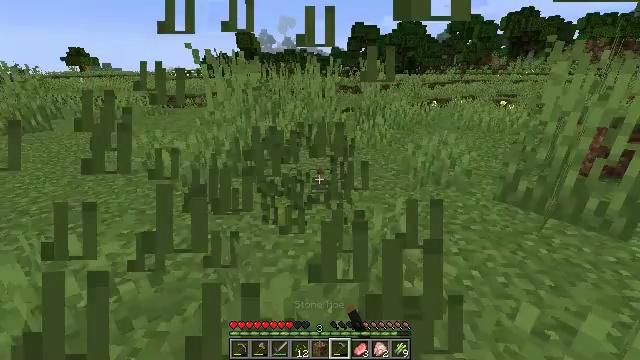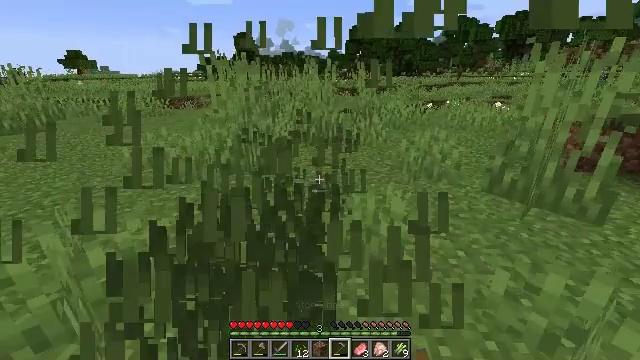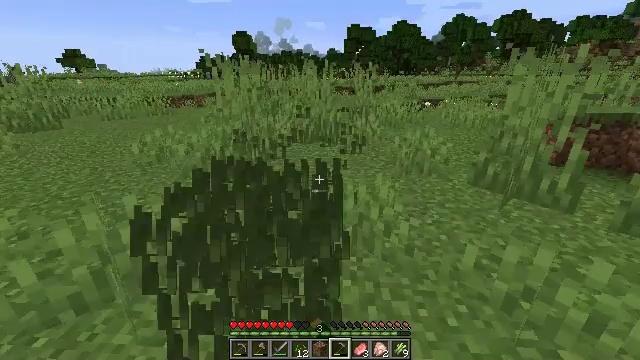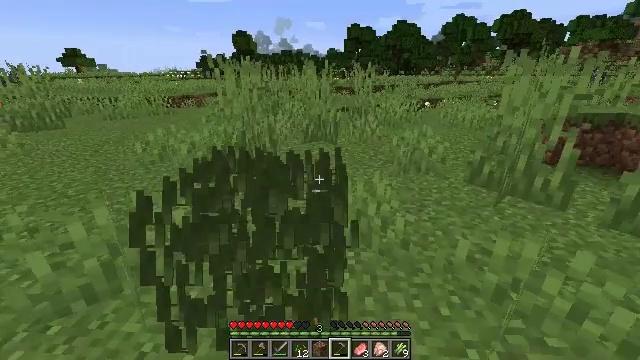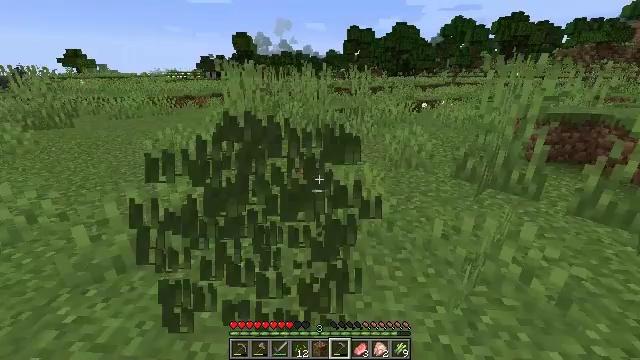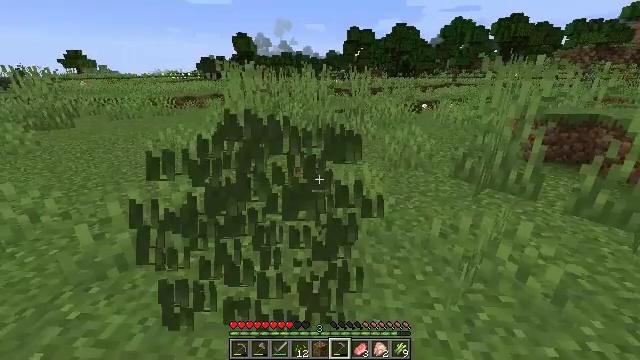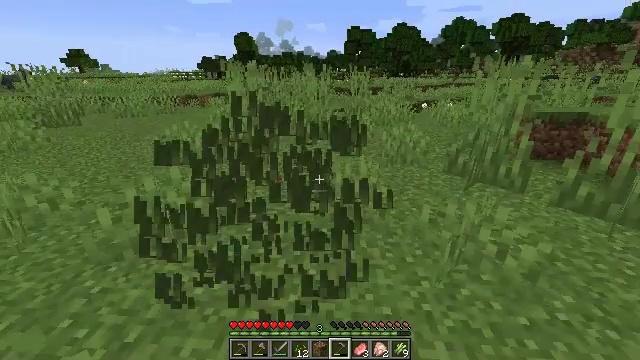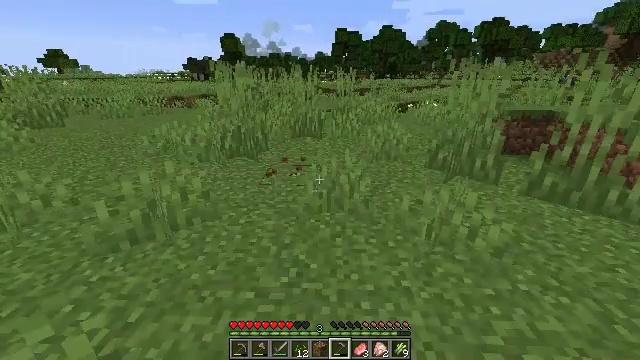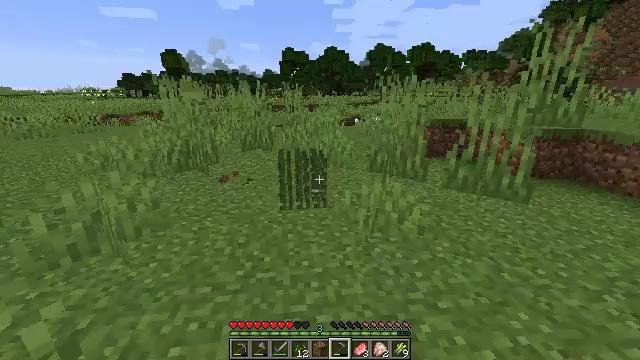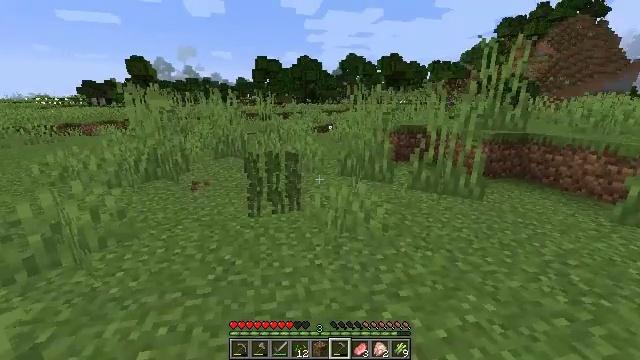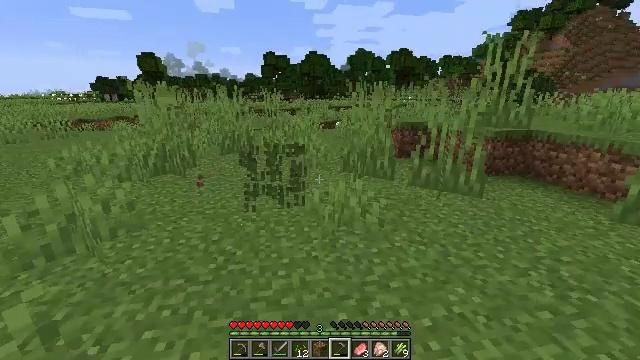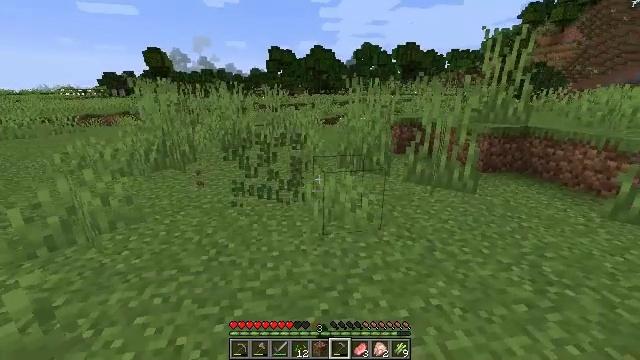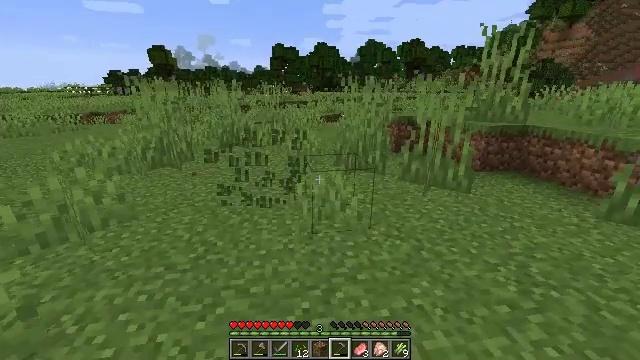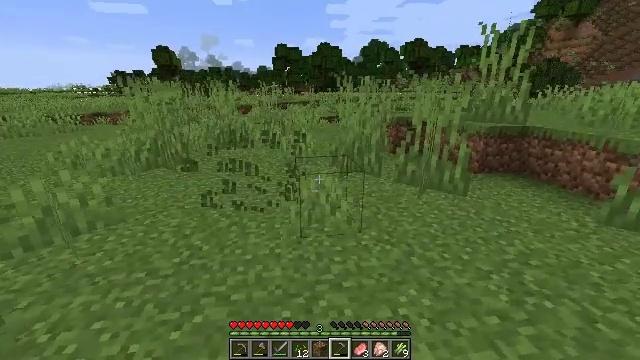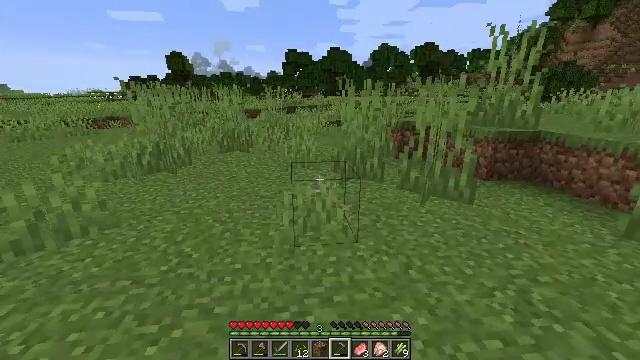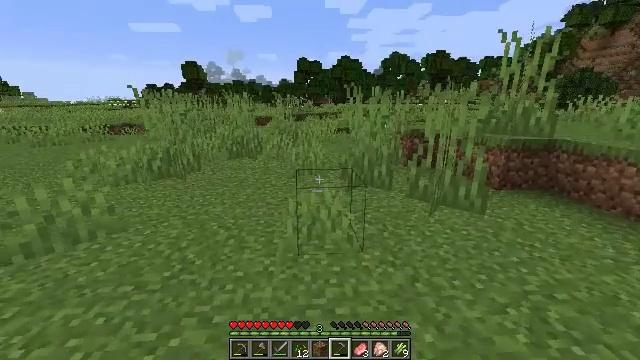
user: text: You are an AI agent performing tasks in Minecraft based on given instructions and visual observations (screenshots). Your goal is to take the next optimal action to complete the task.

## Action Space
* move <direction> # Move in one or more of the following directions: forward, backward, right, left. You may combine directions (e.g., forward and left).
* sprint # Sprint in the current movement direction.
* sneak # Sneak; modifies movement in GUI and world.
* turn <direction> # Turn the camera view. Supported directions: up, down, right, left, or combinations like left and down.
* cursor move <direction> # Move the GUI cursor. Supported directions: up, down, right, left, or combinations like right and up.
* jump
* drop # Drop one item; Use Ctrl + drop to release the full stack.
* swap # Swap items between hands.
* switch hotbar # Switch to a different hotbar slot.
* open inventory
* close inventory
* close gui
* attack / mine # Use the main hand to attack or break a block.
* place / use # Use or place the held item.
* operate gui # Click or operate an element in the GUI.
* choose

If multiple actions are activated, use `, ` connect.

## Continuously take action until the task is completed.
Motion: motion action
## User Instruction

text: Break the grass block.
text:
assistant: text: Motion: move back, attack / mine
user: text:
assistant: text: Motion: move back, attack / mine
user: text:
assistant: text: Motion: move back, attack / mine
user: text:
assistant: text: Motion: move back, attack / mine
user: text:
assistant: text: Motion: move back
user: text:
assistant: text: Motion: move back, attack / mine
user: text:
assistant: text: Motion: move back, turn right, attack / mine
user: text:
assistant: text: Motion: move back and move right, turn right and up, attack / mine
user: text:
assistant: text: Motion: move back and move right, turn right and up
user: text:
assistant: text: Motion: move right, turn left, attack / mine
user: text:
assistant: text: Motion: move right, turn left, attack / mine
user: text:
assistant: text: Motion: move forward and move right, attack / mine
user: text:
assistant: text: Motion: move forward and move right, attack / mine
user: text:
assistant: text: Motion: move forward and move right, turn left
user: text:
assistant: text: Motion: move forward and move right, turn left and up
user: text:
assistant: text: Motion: move forward and move right, attack / mine
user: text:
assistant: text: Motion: move forward and move right, attack / mine
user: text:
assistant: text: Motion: move forward and move right, turn left, attack / mine
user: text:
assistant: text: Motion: move forward and move right, turn left
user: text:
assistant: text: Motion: move forward and move right, turn left
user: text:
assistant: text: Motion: attack / mine